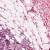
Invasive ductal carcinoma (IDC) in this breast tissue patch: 1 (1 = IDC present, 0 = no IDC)